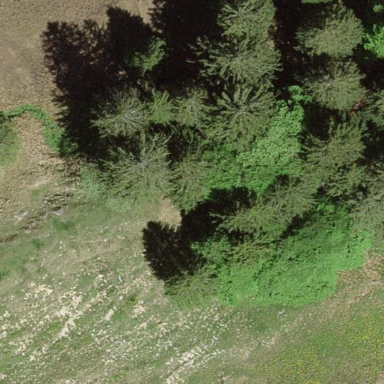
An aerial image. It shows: Forest area.